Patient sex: F
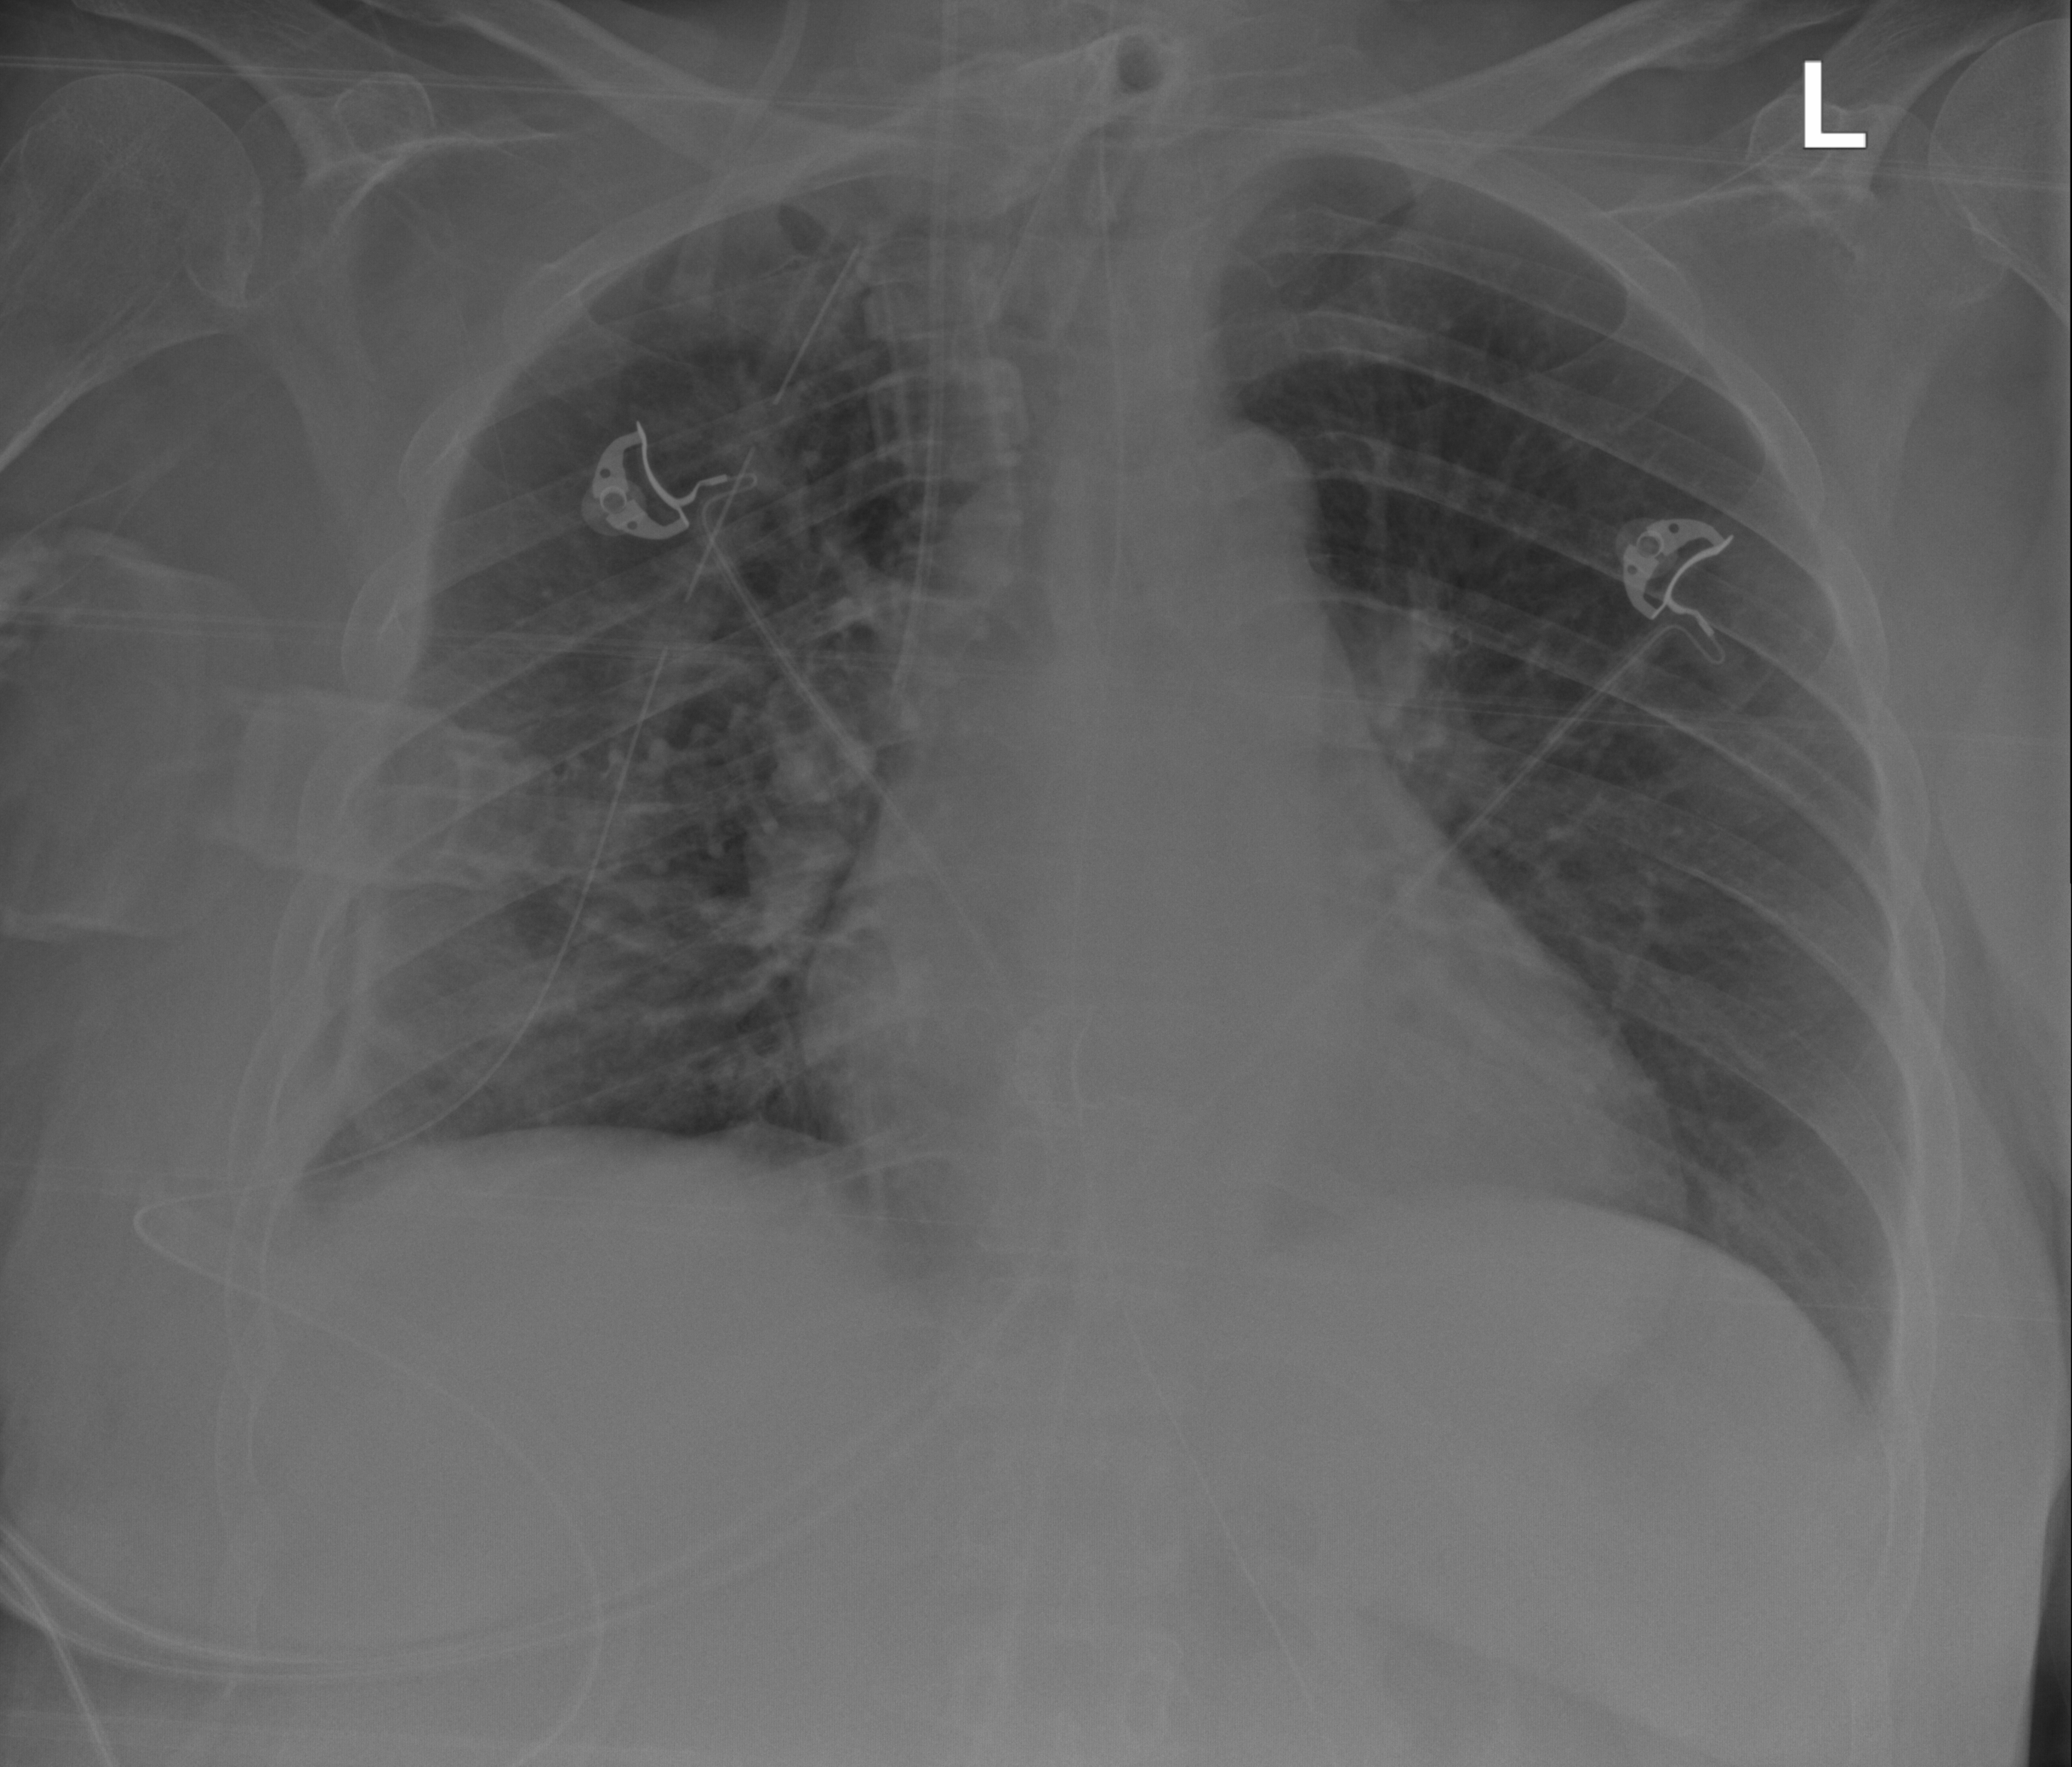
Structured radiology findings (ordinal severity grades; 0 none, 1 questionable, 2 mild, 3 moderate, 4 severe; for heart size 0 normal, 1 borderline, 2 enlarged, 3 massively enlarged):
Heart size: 2
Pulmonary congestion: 2
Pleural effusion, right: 2
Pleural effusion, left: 0
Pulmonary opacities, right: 1
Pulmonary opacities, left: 0
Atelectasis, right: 3
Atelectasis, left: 0